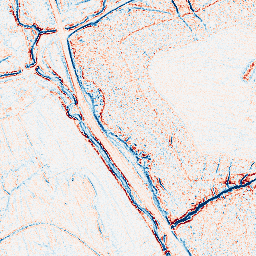
Category: edge_preserving
Decomposition family: anisotropic_diffusion
Decomposition parameters: iterations: 5
kappa: 50
gamma: 0.1
Upsampling method: bicubic
Upsampling parameters: scale: 2
Upsampling scale: 2